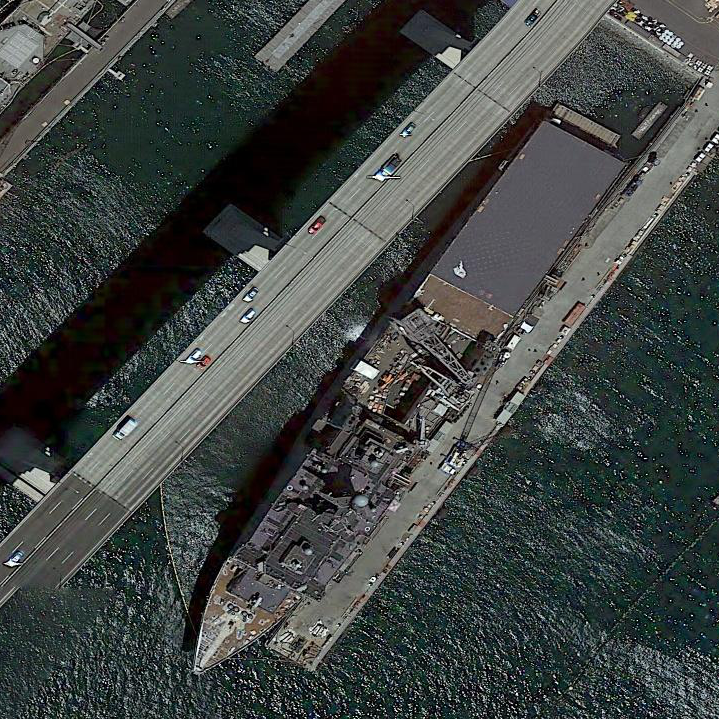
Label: combat